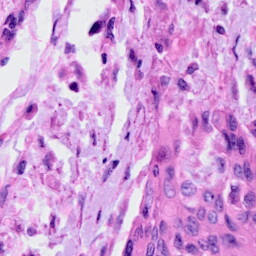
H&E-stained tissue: Cervix